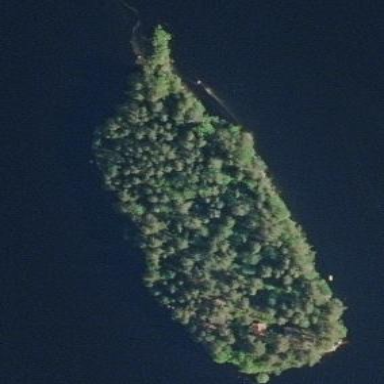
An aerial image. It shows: Island covered with forest.